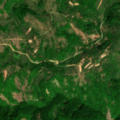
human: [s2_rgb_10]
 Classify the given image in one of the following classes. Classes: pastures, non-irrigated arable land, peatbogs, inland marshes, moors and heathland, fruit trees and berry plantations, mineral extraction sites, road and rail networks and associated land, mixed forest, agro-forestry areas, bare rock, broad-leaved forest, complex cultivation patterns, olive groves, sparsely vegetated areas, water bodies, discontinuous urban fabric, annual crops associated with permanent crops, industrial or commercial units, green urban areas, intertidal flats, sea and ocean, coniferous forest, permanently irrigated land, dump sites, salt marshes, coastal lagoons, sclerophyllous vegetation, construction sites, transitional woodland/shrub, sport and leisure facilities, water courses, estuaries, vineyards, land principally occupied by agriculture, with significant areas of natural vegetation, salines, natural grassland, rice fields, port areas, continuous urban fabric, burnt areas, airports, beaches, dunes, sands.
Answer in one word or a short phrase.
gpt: land principally occupied by agriculture, with significant areas of natural vegetation, broad-leaved forest